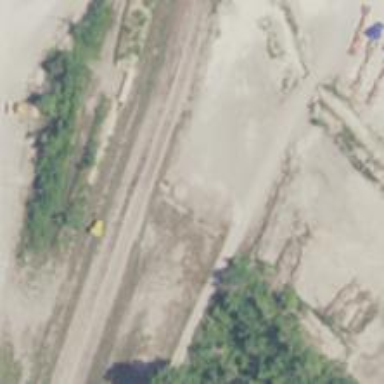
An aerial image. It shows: Rail spur service.